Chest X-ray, PA view. Patient: 50 years old, sex M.
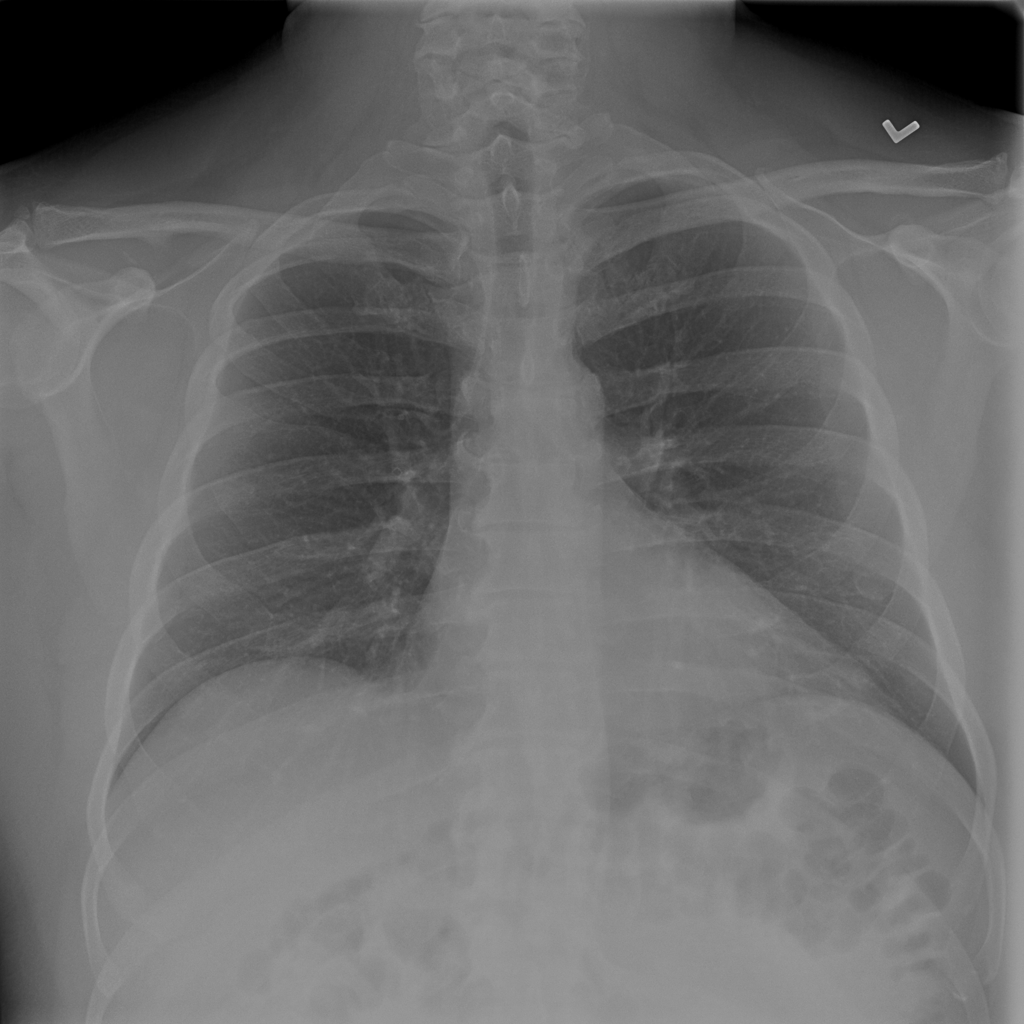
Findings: No Finding